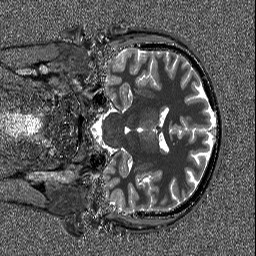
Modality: T1map
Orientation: coronal
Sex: male